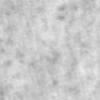
Label: no_change